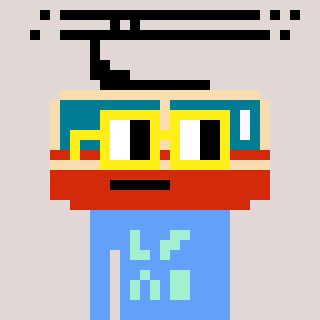
a pixel art character with square yellow glasses, a tram wagon-shaped head and a blue-colored body on a warm background